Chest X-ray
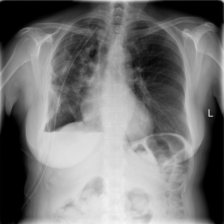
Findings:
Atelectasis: negative
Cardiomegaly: negative
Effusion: negative
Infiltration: positive
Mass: negative
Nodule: negative
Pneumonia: negative
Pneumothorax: positive
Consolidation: negative
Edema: negative
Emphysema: negative
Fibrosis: negative
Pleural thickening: negative
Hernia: negative